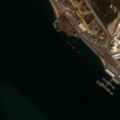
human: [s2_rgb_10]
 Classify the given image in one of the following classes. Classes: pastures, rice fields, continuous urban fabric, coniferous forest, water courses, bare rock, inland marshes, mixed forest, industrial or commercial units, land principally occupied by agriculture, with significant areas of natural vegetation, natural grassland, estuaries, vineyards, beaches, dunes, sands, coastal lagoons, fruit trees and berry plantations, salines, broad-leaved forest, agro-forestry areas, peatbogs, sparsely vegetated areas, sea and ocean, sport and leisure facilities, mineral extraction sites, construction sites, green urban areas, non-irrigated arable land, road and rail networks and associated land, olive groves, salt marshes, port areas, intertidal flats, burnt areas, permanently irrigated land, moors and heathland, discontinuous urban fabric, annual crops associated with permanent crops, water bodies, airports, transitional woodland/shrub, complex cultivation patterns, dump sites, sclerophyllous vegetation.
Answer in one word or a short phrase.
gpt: industrial or commercial units, transitional woodland/shrub, estuaries